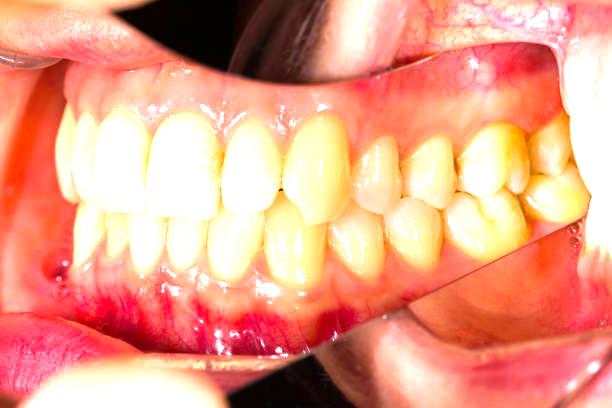
Condition: Gingivitis